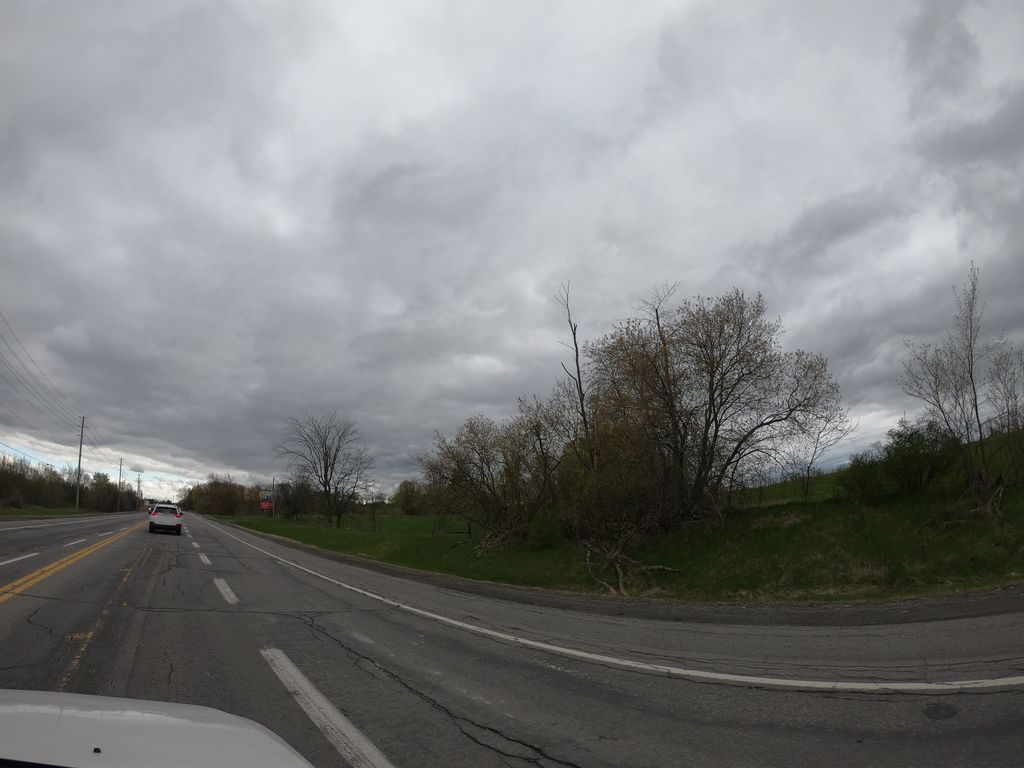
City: ottawa-gatineau